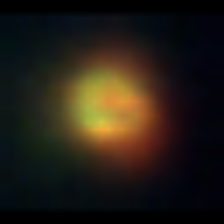
Taxon: NanoPlankton
Group: Other